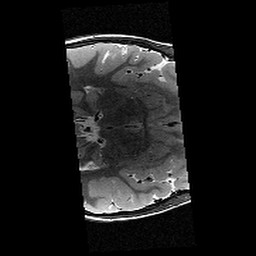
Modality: T2w
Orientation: axial
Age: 11
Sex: female
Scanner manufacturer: siemens
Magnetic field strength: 3 T
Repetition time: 9.23 s
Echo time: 0.067 s